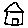
Label: house